Question: Following Maven quickstart tutorial on <URL>, I've got this project structure:

Is it possible to have my default class and test class being named like 'MyApp.java' and 'MyAppTest.java' instead of 'App.java' and 'AppTest.java' without having to manually rename them?
I am hoping for a one-liner command that would create me a project with that kind of structure and that would be slightly different than one they used:
'mvn archetype:generate -DgroupId=com.mycompany.app -DartifactId=my-app -DarchetypeArtifactId=maven-archetype-quickstart -DinteractiveMode=false'
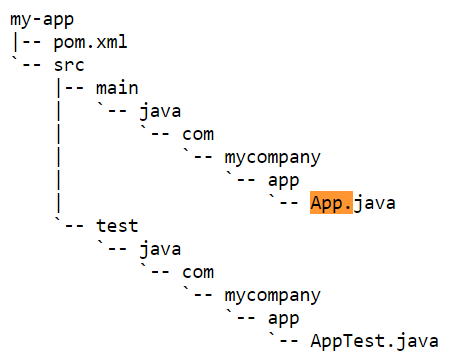
Answer: No, it is impossible.
Archetype is project template packed in .jar file.
In your case , can find it here <URL>
If you look into jar, you'll see that project layout is saved in folder .
You can also create your own archetype : <URL>